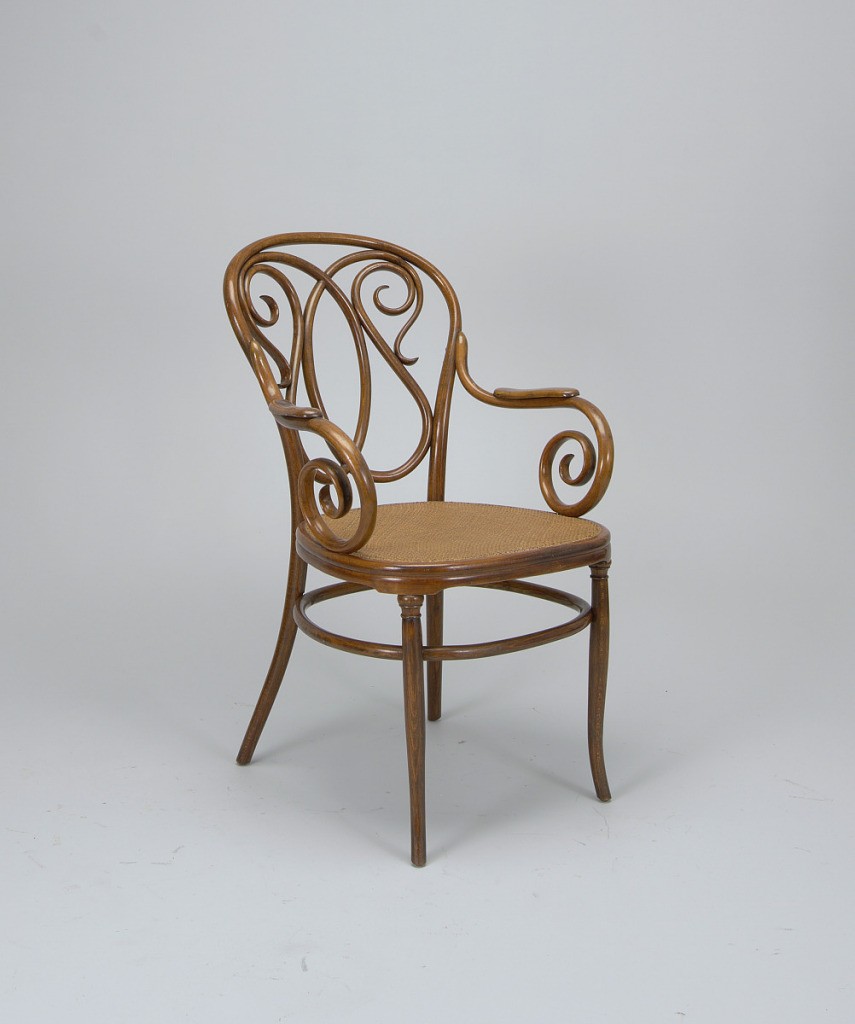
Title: Armchair
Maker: Gebrüder Thonet, Austrian, founded 1853
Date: ca. 1860
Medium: beechwood, rattan
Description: Bentwood armchair with caned seat, two scrolling armrests, circular "stretcher" and four tapered legs.  Armrests on each side terminate in scrolls.